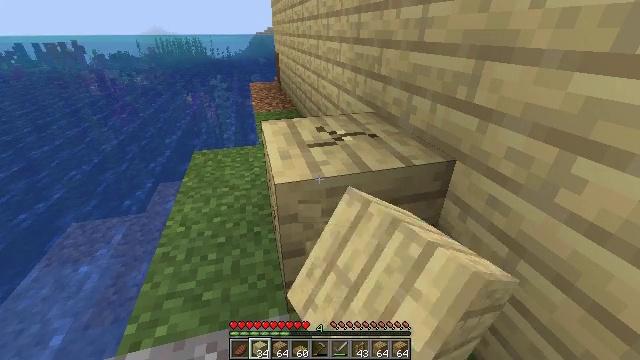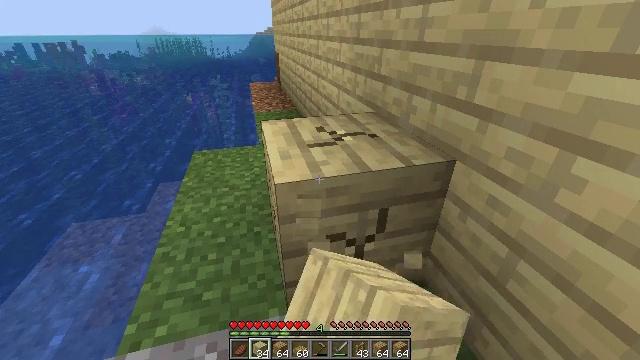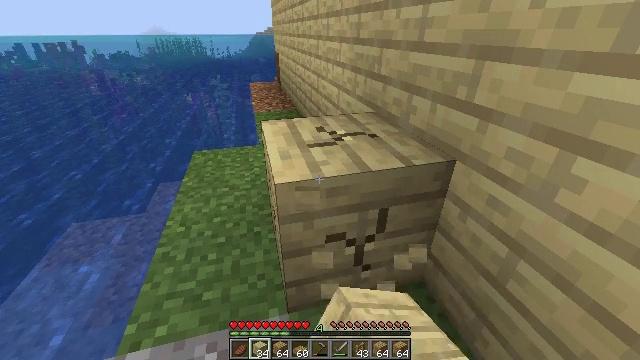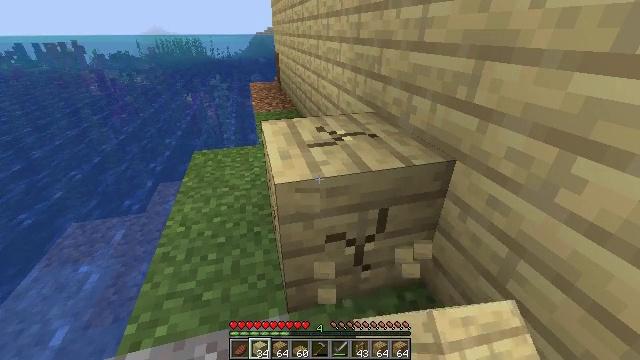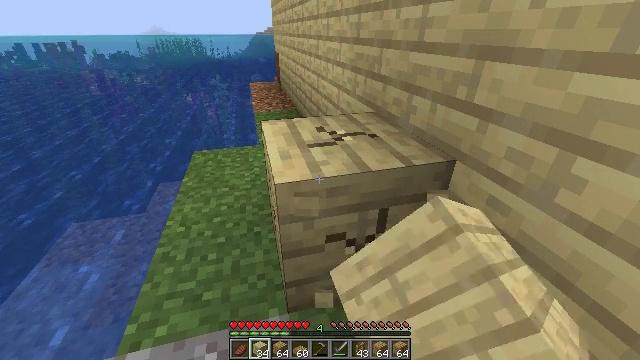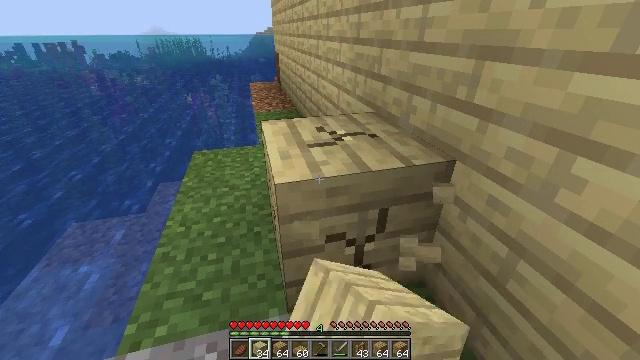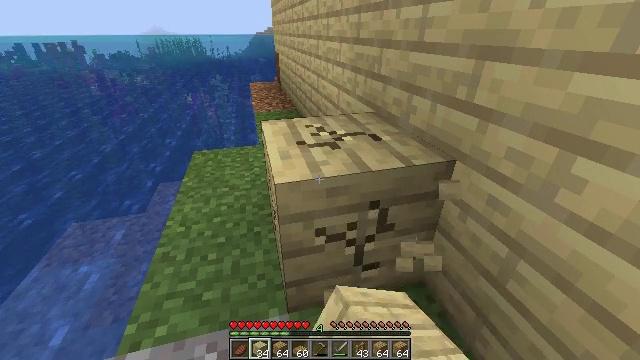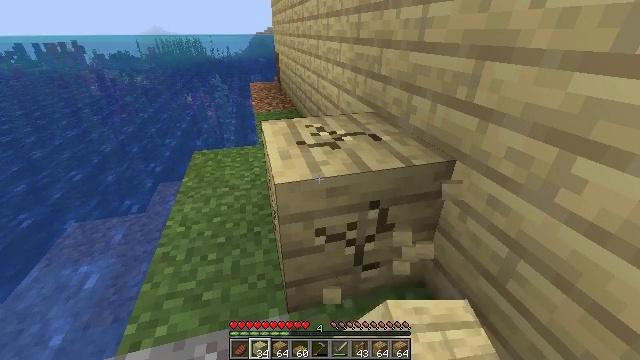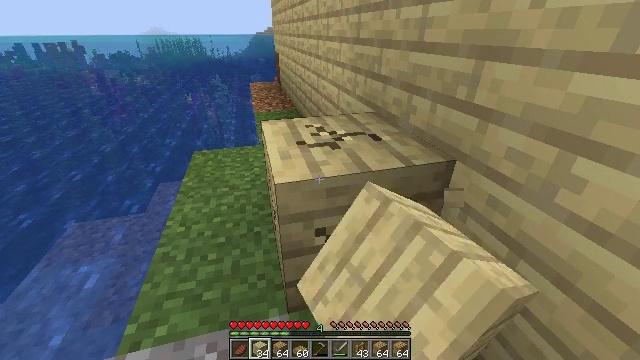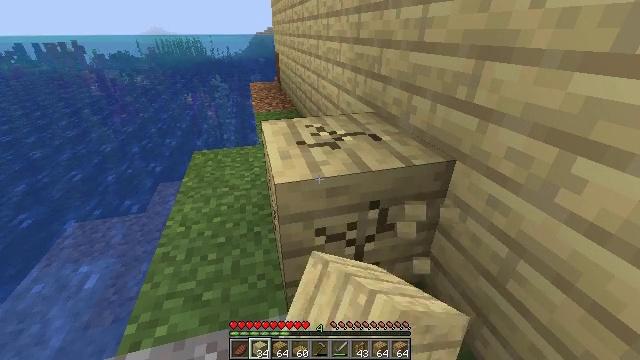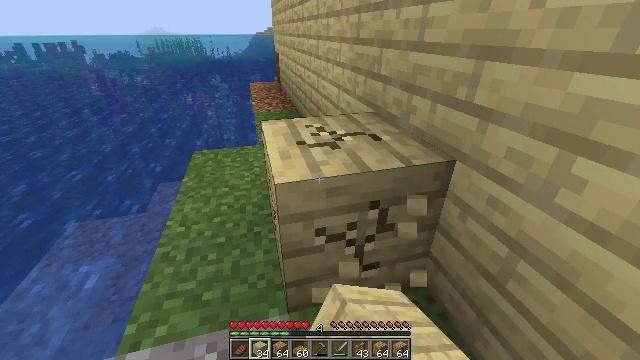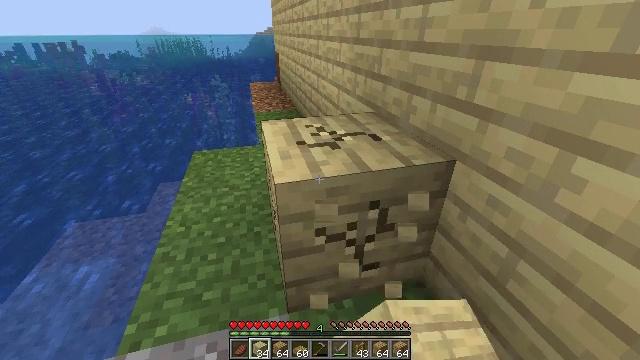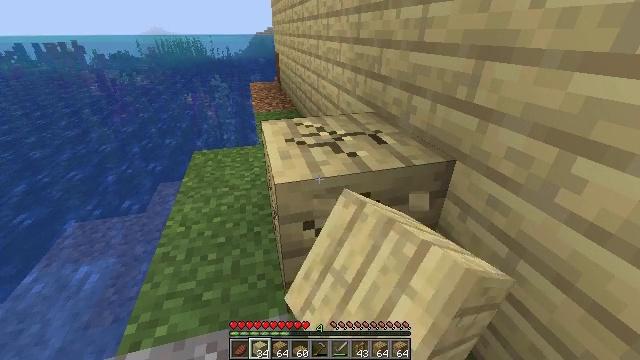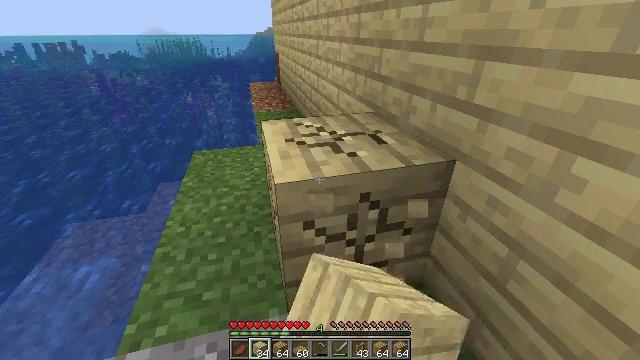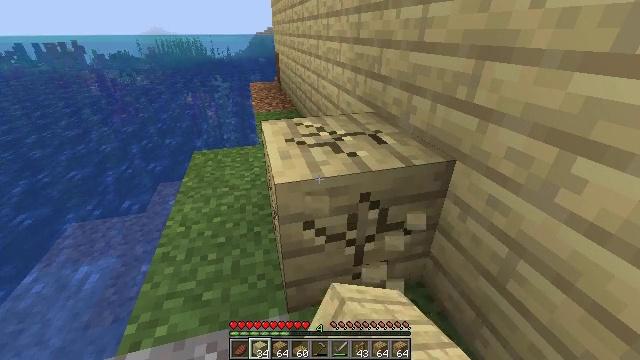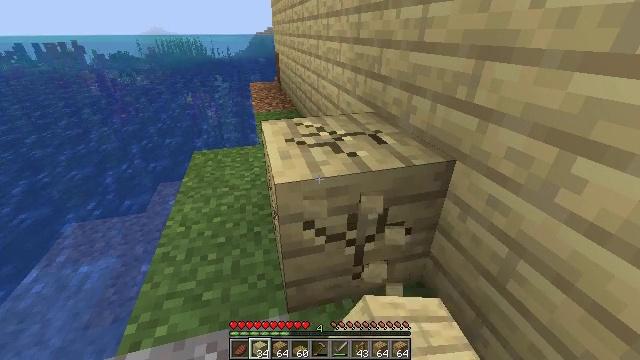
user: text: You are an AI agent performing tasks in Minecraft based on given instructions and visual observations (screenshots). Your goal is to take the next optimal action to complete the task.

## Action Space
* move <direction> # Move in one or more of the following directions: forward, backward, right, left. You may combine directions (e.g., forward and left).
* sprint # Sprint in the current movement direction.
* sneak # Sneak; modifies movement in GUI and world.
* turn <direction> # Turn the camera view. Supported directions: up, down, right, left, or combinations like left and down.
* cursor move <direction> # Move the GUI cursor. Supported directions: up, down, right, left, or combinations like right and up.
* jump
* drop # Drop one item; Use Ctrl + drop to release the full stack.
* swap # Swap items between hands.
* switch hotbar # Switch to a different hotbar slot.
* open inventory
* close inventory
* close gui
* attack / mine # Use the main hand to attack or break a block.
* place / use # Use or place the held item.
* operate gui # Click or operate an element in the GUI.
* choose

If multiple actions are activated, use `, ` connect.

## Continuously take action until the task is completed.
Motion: motion action
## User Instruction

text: Collect birch planks from structures.
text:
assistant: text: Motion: attack / mine
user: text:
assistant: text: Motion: attack / mine
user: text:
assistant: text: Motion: attack / mine
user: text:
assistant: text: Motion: attack / mine
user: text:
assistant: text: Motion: attack / mine
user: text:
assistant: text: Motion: attack / mine
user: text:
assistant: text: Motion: attack / mine
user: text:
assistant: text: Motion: attack / mine
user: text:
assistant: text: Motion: attack / mine
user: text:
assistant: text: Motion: attack / mine
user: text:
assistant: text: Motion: attack / mine
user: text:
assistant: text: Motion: attack / mine
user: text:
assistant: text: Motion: attack / mine
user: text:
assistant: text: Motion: attack / mine
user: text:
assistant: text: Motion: attack / mine
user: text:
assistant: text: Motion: attack / mine
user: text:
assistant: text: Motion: attack / mine
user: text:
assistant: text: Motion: attack / mine
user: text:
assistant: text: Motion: attack / mine
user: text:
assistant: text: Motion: attack / mine
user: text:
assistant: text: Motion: attack / mine
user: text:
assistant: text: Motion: attack / mine
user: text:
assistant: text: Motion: attack / mine
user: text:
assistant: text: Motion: attack / mine
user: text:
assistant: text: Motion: attack / mine
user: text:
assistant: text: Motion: attack / mine
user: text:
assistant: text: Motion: attack / mine
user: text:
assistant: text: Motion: attack / mine
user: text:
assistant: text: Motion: attack / mine
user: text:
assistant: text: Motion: attack / mine